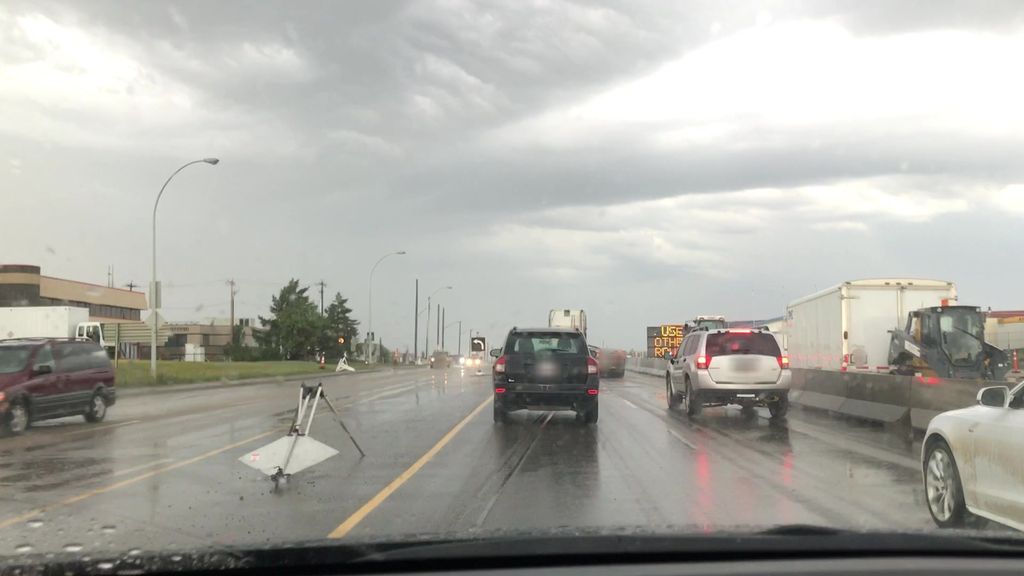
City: edmonton